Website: walmart
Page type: review-order
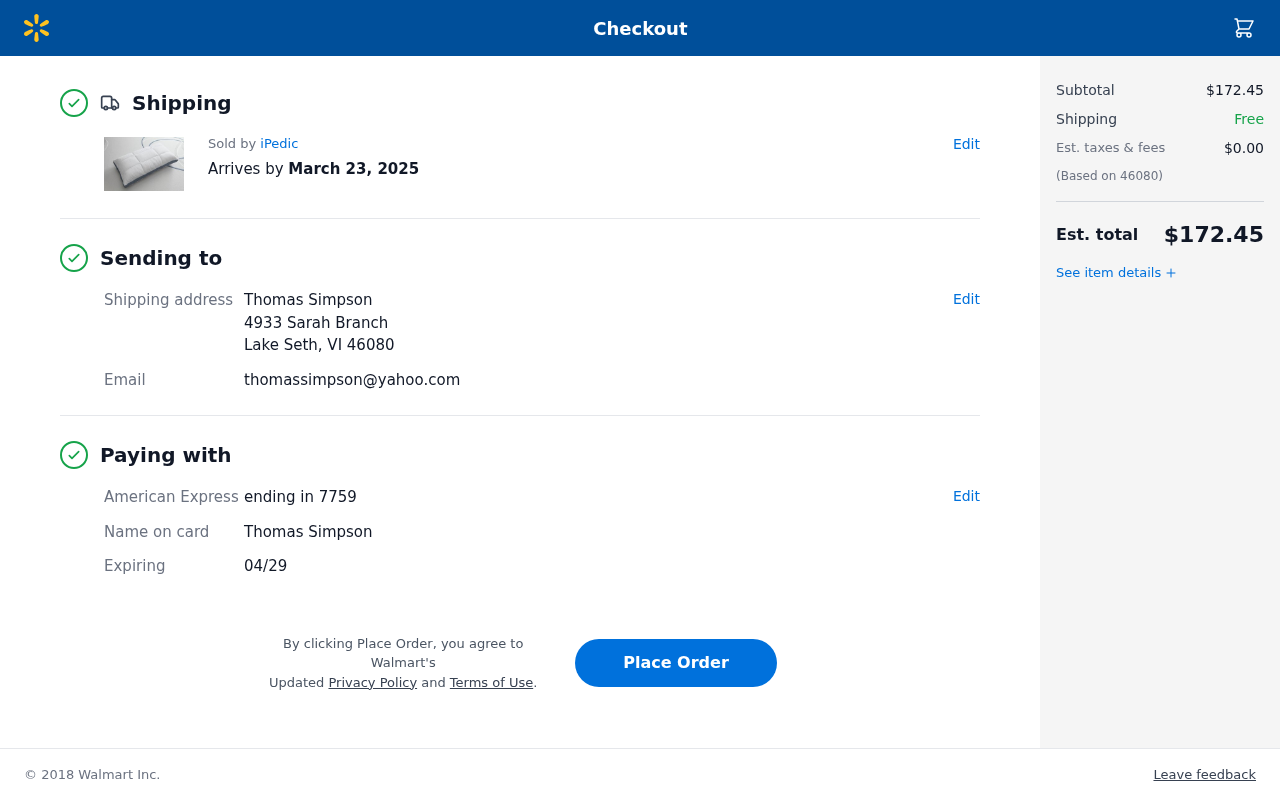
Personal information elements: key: PII_CARD_EXPIRY
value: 04/29
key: PII_CARD_LAST4
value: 7759
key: PII_CARD_TYPE
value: American Express
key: PII_CITY_STATE_ZIP
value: Lake Seth, VI 46080
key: PII_EMAIL
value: thomassimpson@yahoo.com
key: PII_FULLNAME
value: Thomas Simpson
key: PII_FULLNAME2
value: Thomas Simpson
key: PII_POSTCODE
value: (Based on 46080)
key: PII_STREET
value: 4933 Sarah Branch
Product elements: key: PRODUCT1_BRAND
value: iPedic
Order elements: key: ORDER_DELIVERY_DATE
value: March 23, 2025
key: ORDER_SUBTOTAL
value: $172.45
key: ORDER_TAX
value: $0.00
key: ORDER_TOTAL
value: $172.45